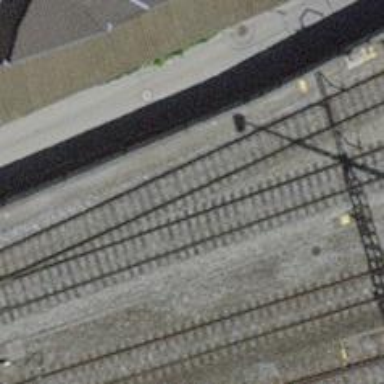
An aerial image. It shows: Single railway track with electrified contact line.